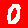
Digit: 0